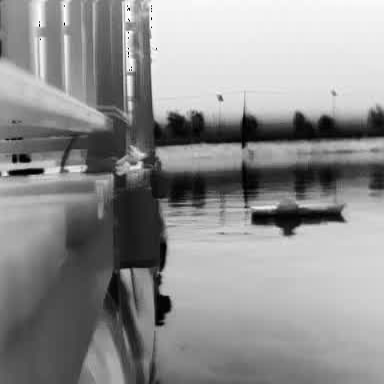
There is a warship in the infrared image.